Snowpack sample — Buffalo Mountain, Silverthorne, Colorado, USA (2/22/26, 2:02 PM MST)
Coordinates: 39.622, -106.113
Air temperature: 33 °F
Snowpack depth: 63 cm
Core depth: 30 cm
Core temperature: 26.6 °F
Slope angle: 11°, slope face: 116°
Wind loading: low
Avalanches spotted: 0
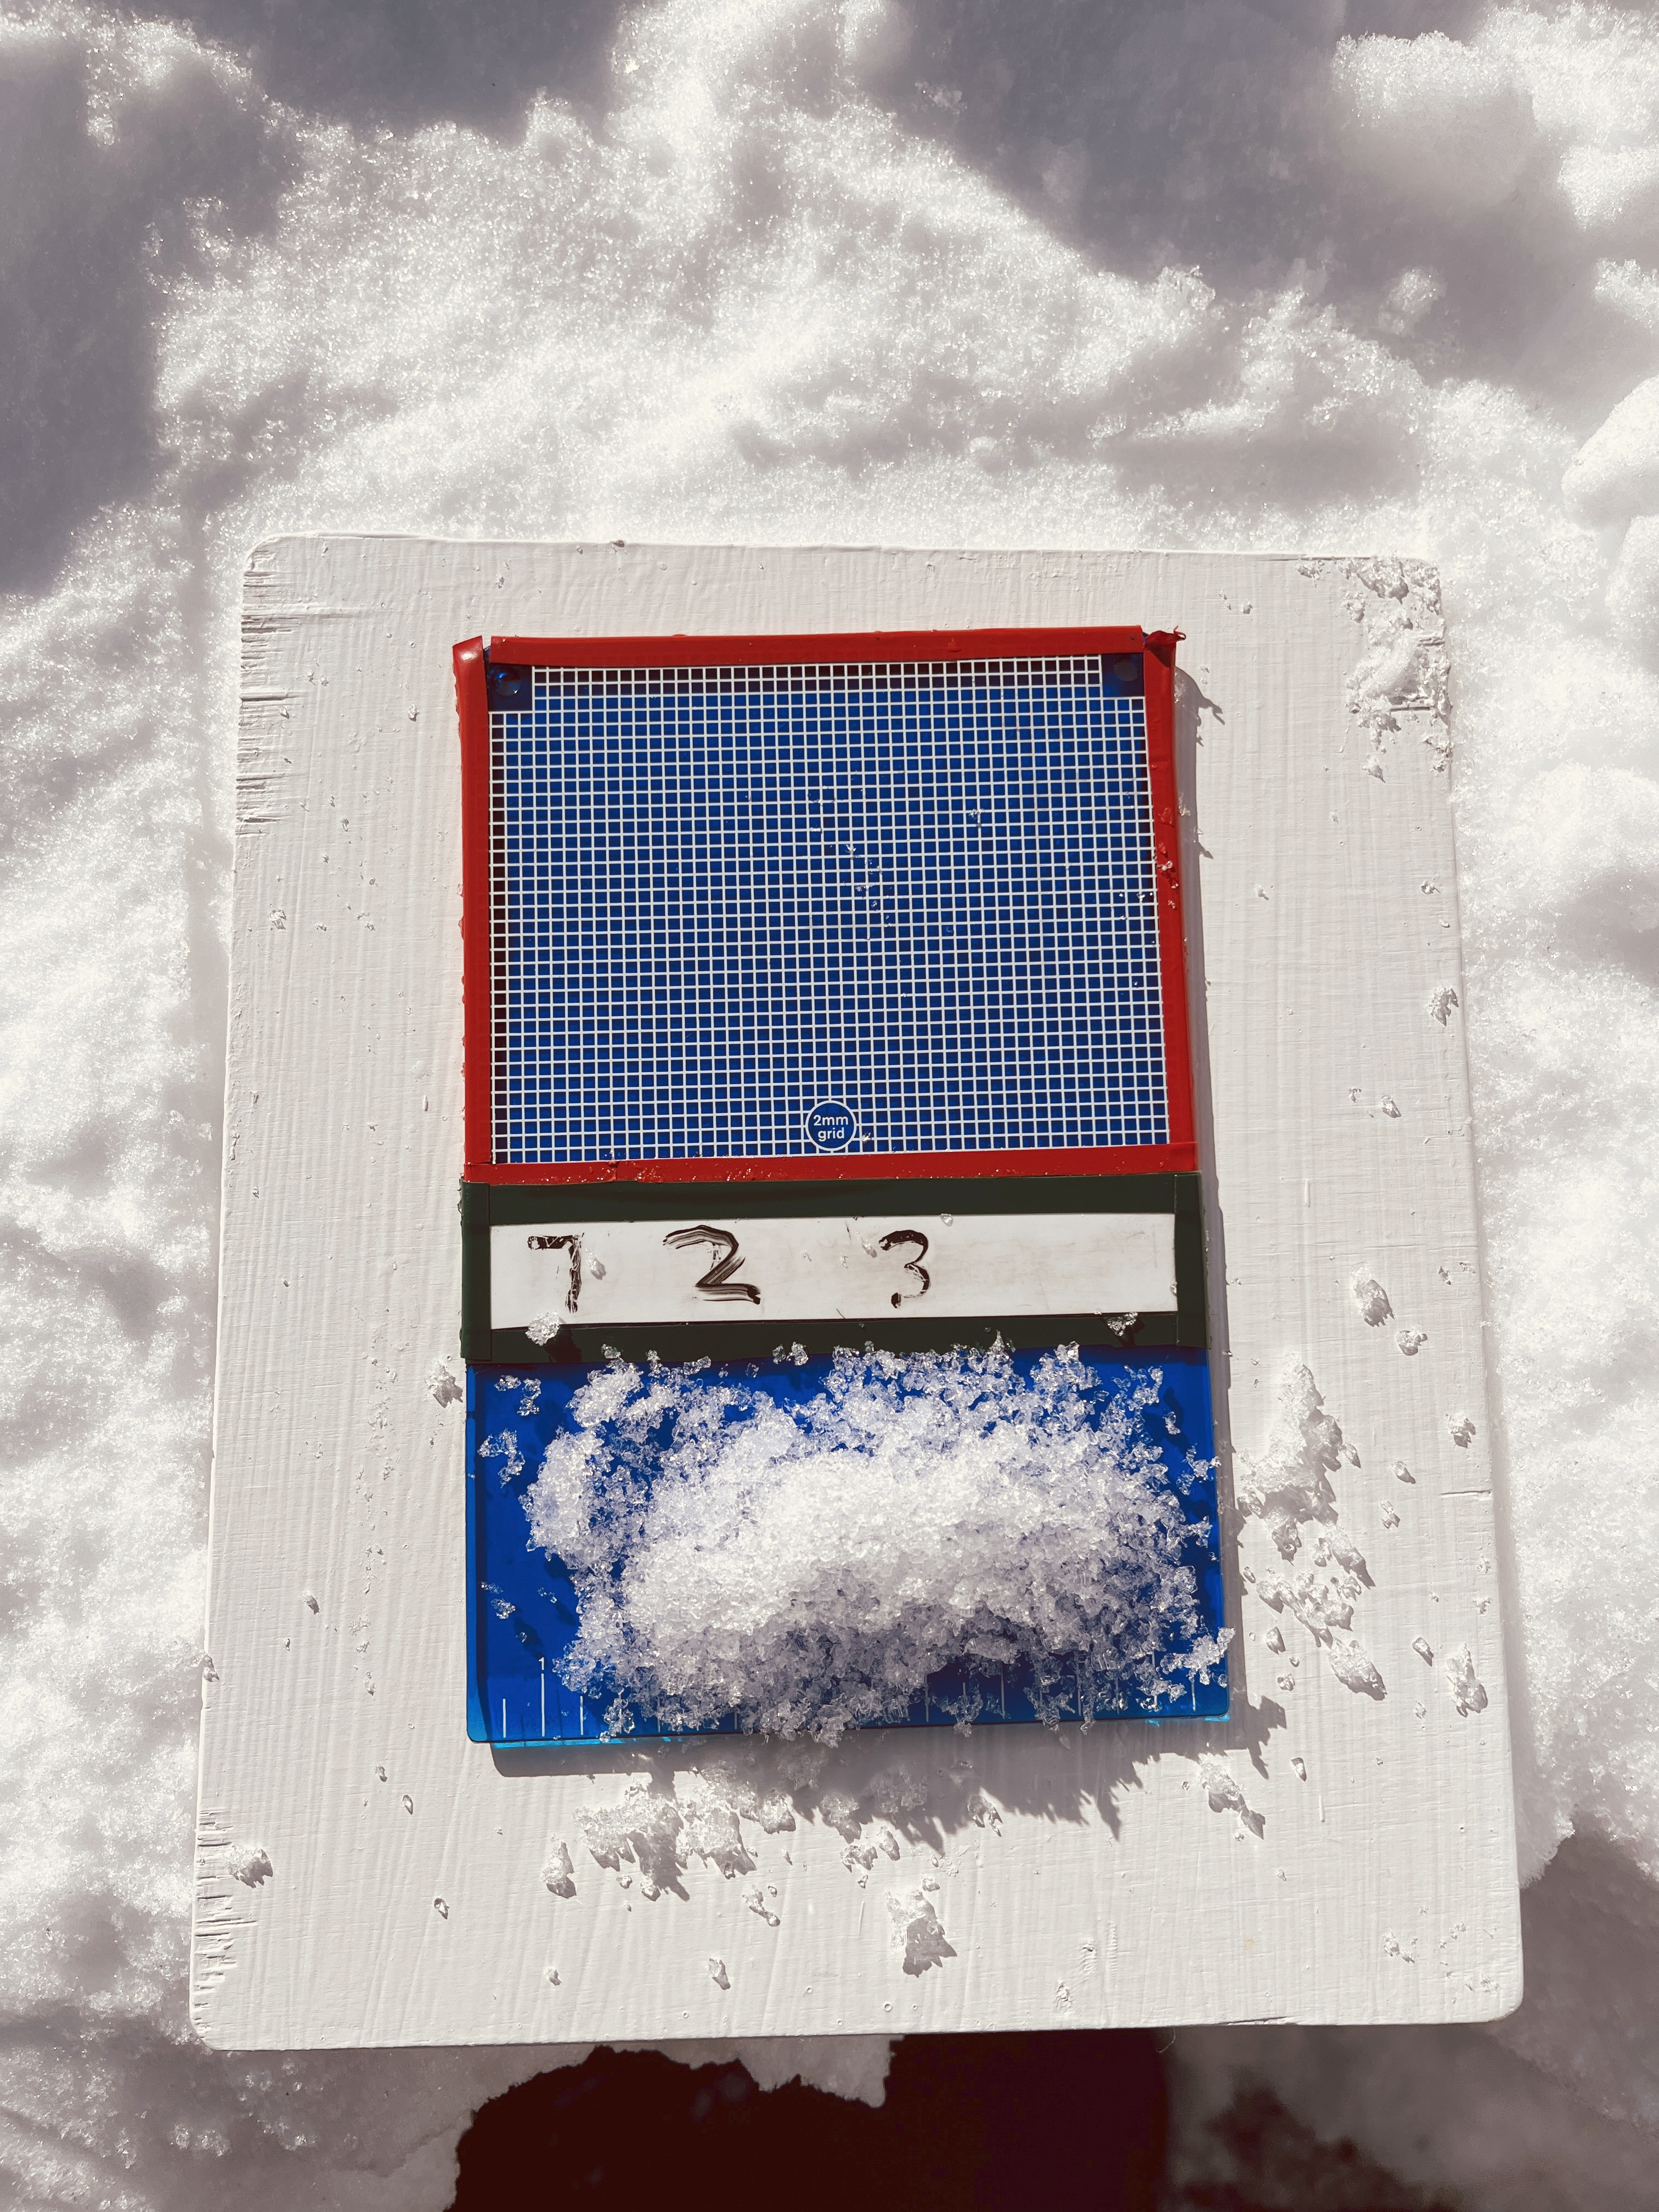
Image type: crystal_card
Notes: In a firebreak similar to site 1, minimal wind loading with no spotted avalanches (not many faces in view though)